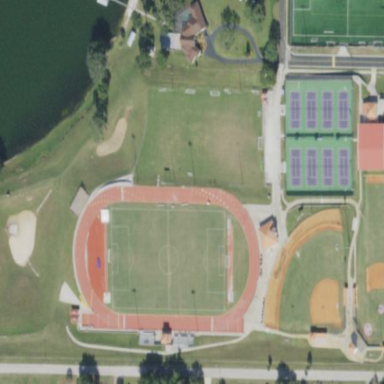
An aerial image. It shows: Athletics track located on leisure land.